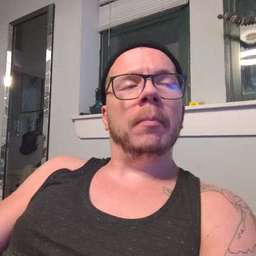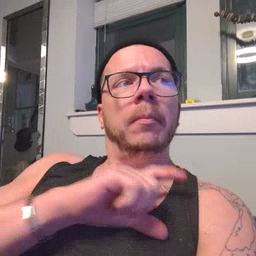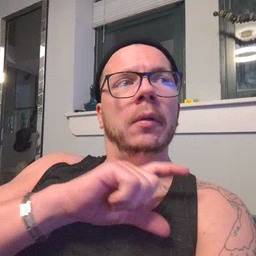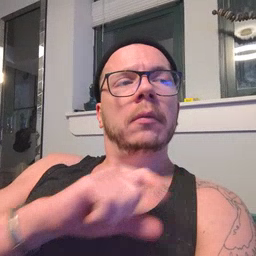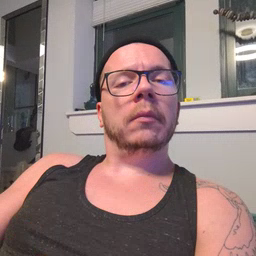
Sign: police